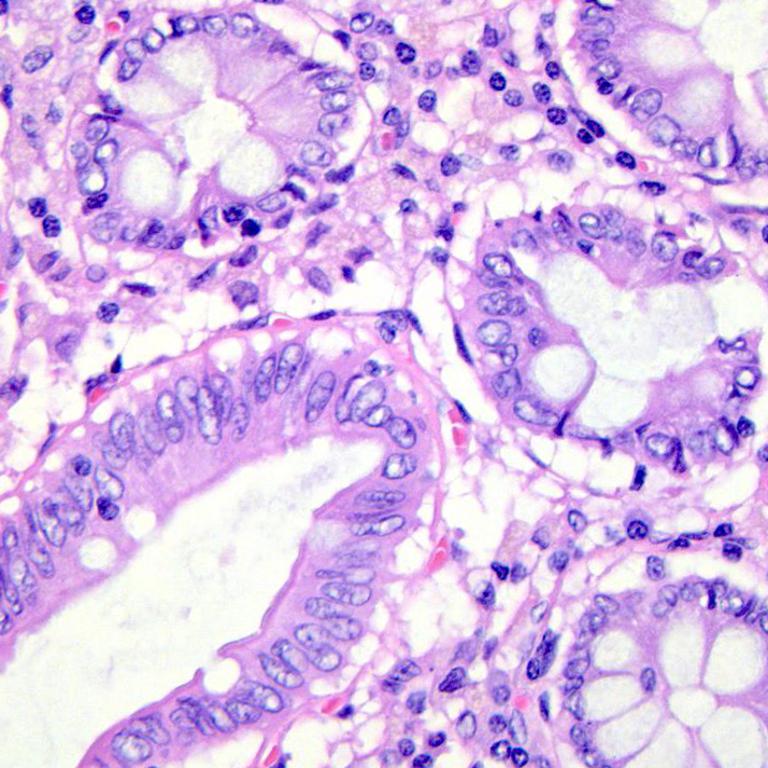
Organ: colon
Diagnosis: benign